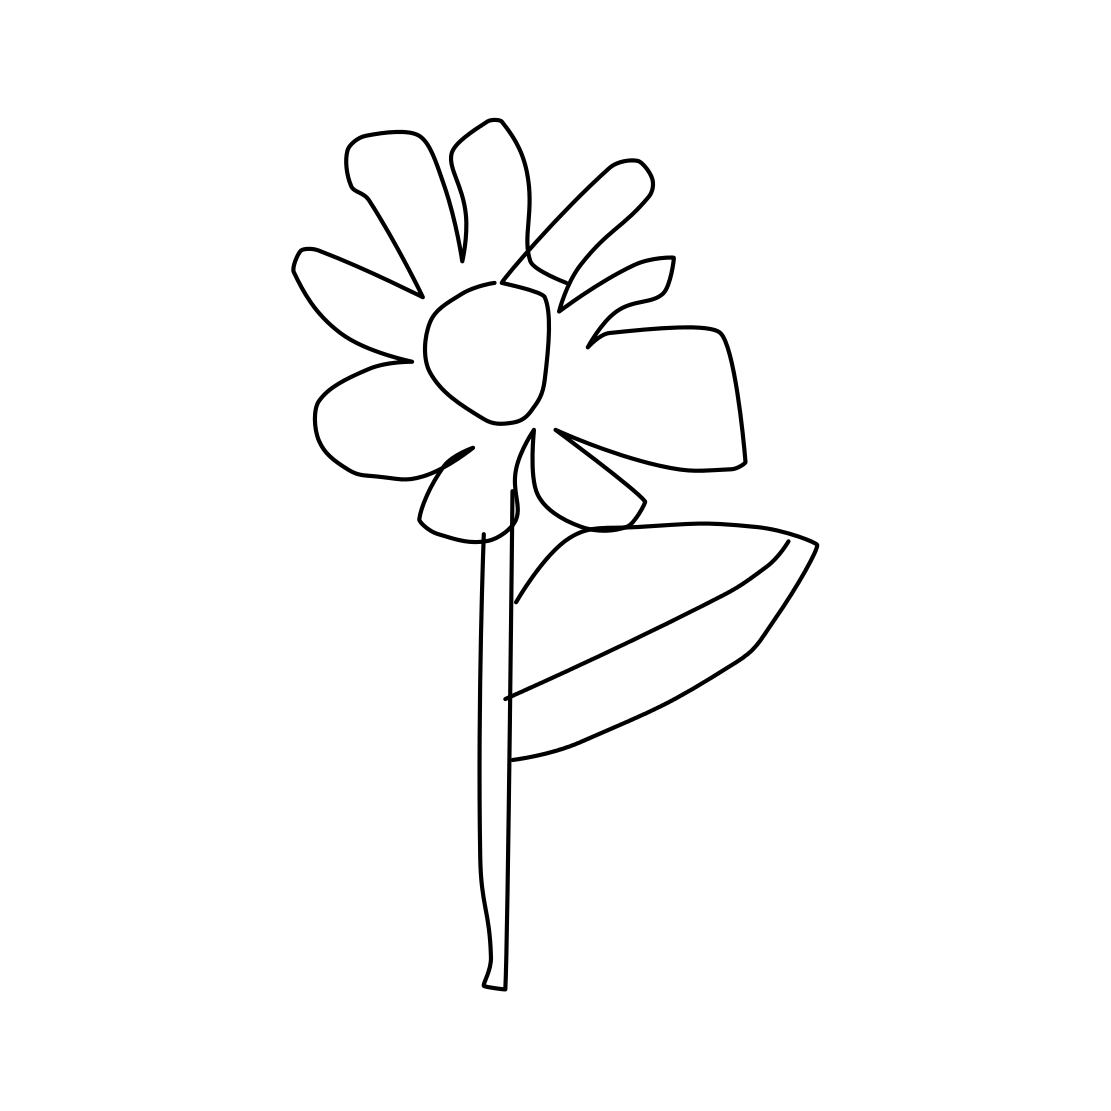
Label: flower with stem